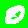
Digit: 0